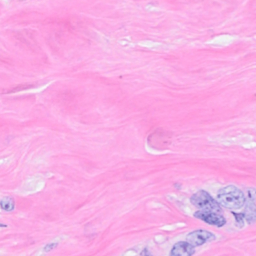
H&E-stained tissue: Breast